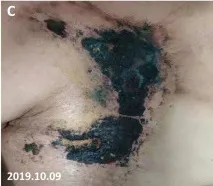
Response of the tumor metastases to treatment. (C-E) The skin lesions shrank quickly.
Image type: medical_photograph (skin_photograph)